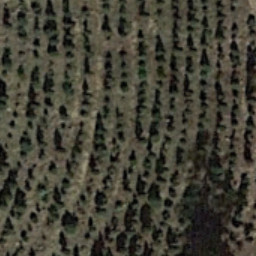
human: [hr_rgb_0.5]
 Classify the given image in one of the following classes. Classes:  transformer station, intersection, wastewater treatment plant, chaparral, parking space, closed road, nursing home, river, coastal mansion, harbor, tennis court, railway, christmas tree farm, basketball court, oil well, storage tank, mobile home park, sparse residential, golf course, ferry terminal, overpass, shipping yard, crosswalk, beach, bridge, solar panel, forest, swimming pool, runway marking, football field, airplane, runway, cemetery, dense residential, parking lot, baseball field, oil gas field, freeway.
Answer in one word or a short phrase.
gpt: christmas tree farm